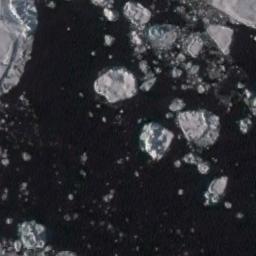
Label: sea_ice